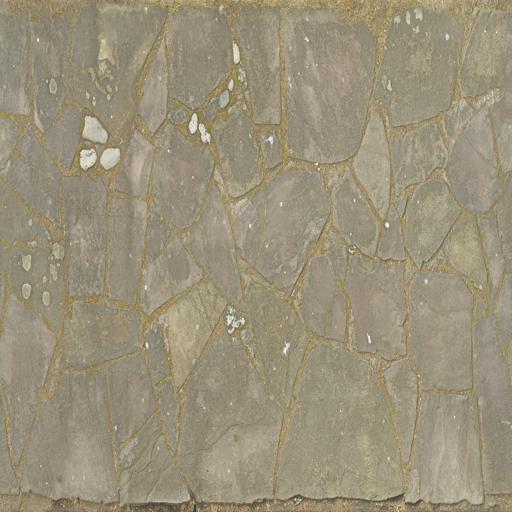
Tags: old pavement paving stones road roman